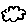
Label: cloud